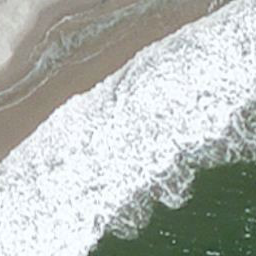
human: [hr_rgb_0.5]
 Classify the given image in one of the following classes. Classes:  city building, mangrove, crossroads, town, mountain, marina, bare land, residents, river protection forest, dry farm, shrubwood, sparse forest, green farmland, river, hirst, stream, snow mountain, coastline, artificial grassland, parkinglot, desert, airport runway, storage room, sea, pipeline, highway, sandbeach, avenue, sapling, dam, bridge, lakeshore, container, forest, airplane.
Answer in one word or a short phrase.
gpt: coastline